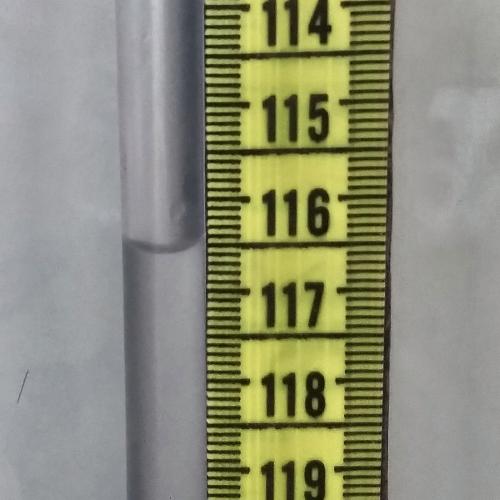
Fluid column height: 116.5 cm